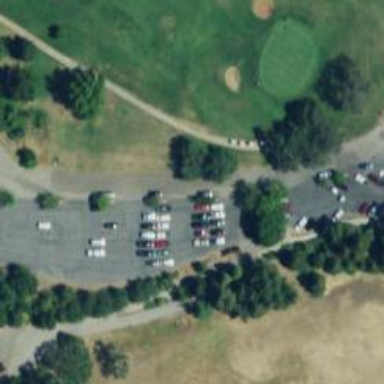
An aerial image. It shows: Pathway for golf carts.